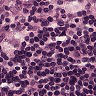
Metastatic tissue present: yes